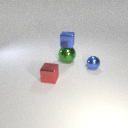
small blue metal sphere to the right of small red metal cube